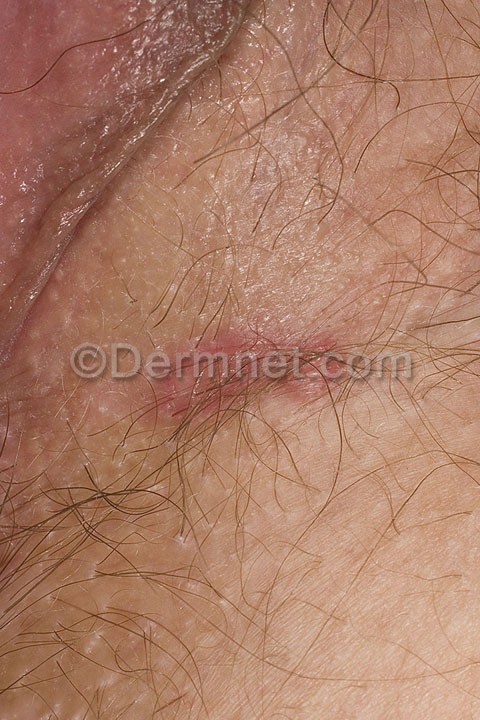
Disease: Herpes HPV and other STDs Photos